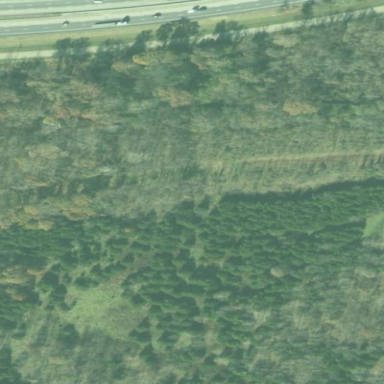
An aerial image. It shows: Evergreen needle-leaved woodland.